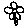
Label: flower